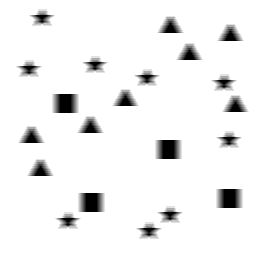
Squares: 4
Triangles: 8
Stars: 9
Total shapes: 21